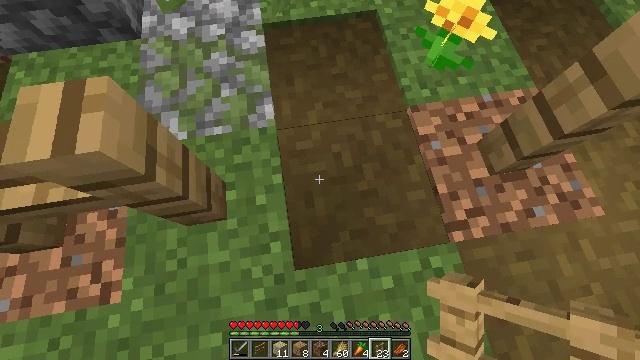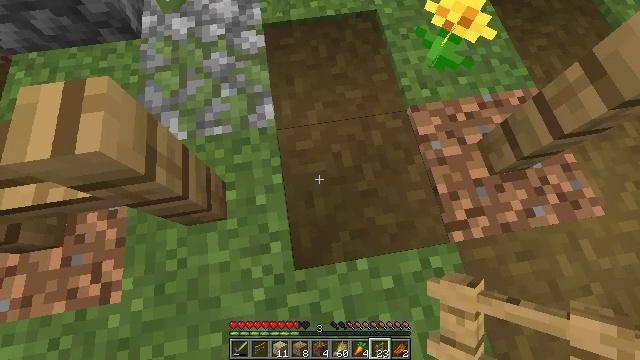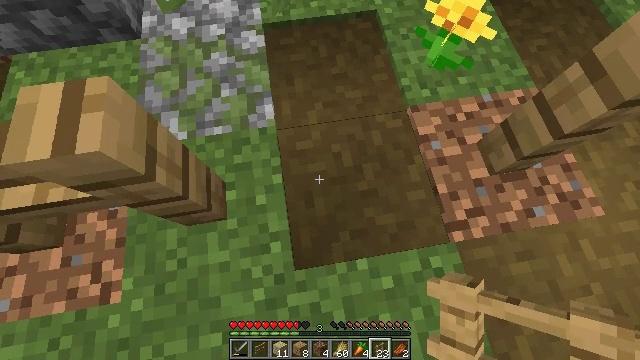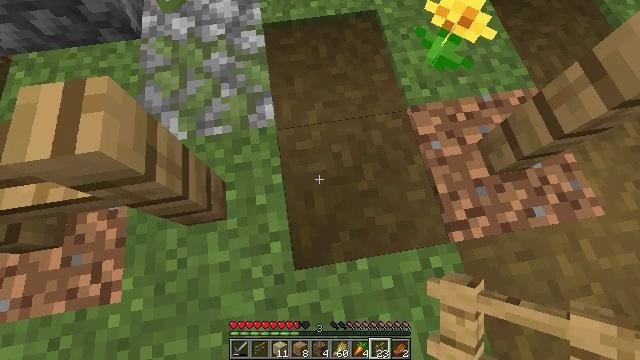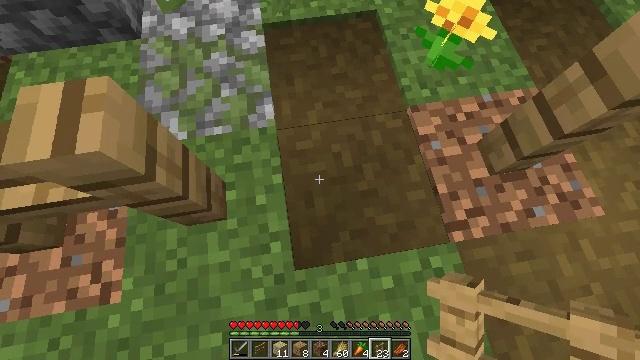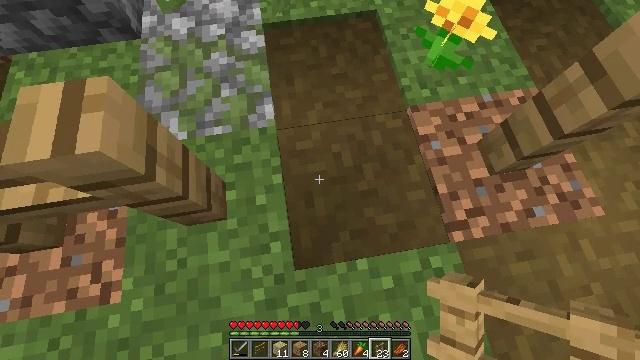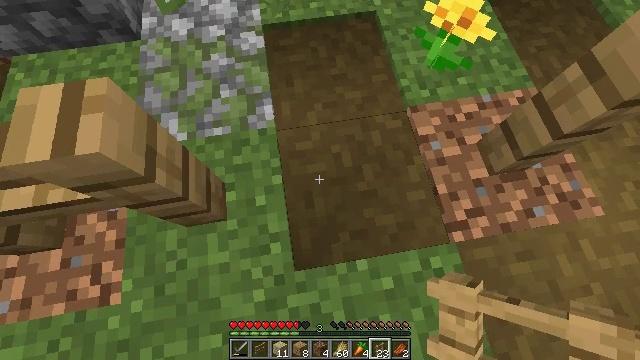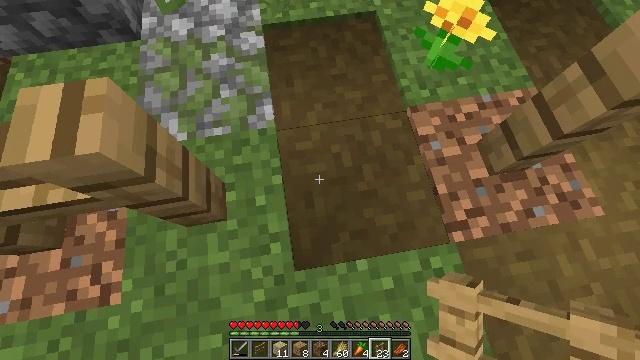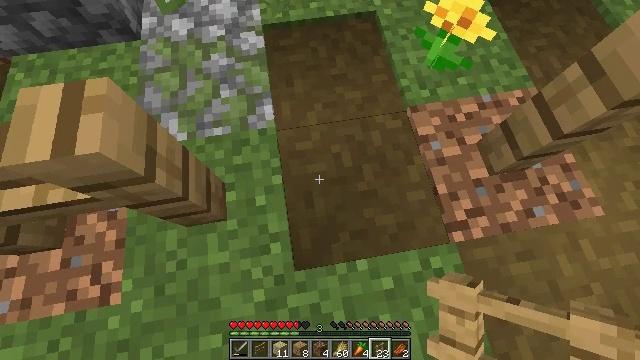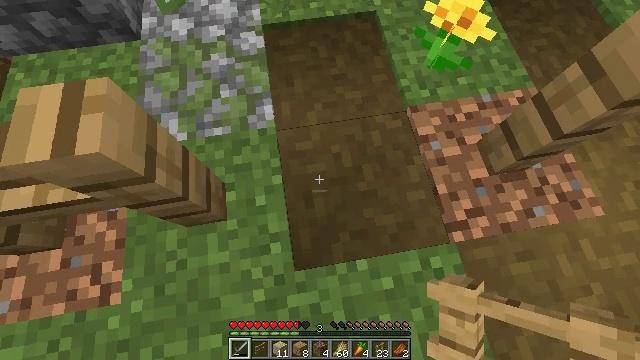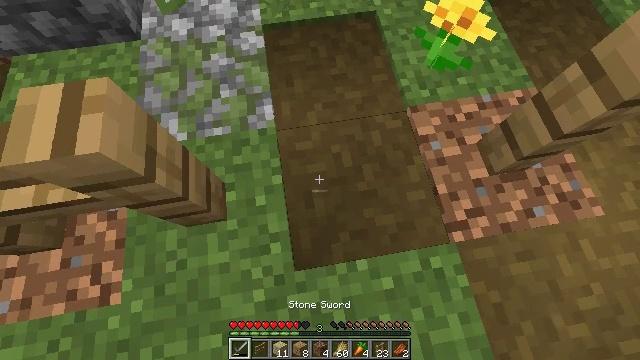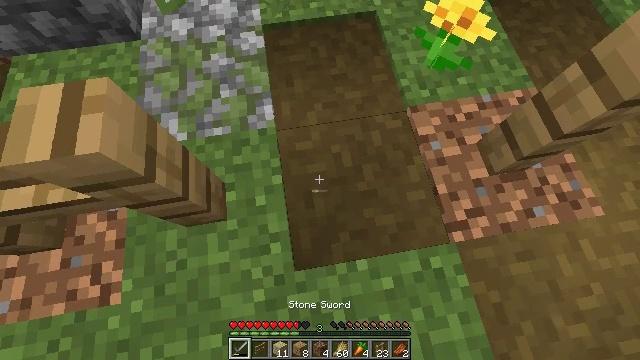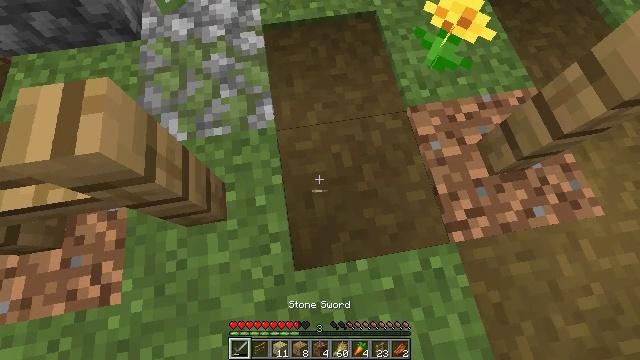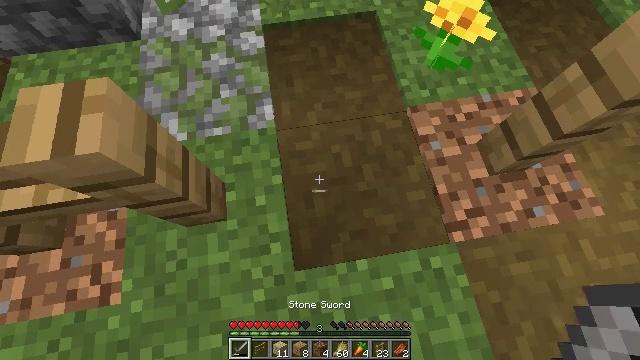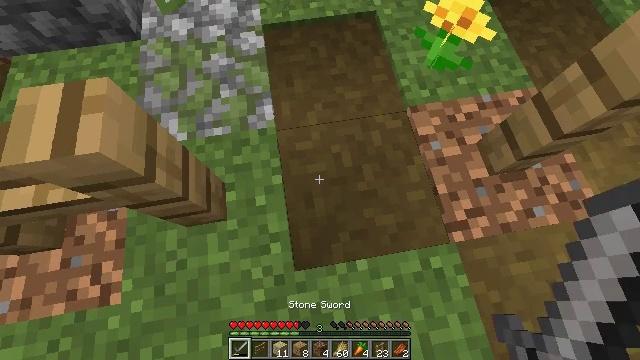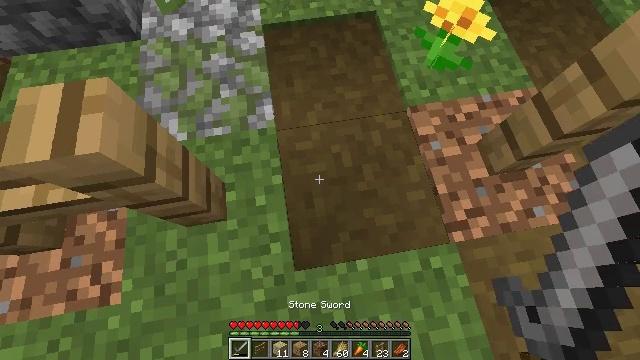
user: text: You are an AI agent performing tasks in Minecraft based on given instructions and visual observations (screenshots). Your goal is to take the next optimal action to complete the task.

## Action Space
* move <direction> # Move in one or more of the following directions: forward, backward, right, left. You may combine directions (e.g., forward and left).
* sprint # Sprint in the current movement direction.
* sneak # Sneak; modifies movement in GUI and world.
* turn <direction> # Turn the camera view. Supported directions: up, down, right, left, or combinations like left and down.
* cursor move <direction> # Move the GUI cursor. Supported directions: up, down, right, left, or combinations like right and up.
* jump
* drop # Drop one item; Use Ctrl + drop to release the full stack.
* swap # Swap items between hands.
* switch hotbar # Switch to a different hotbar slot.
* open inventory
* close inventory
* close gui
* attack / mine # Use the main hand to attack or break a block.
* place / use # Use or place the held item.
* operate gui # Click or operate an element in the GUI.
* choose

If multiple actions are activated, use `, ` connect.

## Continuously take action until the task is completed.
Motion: motion action
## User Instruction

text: Dig the grass path to transform it.
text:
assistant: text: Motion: no_op
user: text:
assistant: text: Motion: no_op
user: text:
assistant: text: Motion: no_op
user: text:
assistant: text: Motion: no_op
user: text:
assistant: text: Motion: no_op
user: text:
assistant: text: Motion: no_op
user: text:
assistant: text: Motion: no_op
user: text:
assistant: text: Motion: no_op
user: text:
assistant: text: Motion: switch to hotbar 1
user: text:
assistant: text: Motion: switch to hotbar 1
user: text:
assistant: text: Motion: switch to hotbar 1
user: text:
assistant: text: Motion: switch to hotbar 1
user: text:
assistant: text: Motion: switch to hotbar 1
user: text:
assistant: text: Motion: switch to hotbar 1
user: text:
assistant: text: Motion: no_op
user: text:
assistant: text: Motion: no_op
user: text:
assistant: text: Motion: no_op
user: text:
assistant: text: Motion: no_op
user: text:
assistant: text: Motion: no_op
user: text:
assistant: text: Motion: no_op
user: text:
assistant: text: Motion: no_op
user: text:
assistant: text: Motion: no_op
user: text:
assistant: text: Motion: no_op
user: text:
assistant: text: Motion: no_op
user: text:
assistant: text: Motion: attack / mine
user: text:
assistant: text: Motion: attack / mine
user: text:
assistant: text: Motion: attack / mine
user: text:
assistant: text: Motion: attack / mine
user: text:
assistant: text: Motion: attack / mine
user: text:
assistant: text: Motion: attack / mine